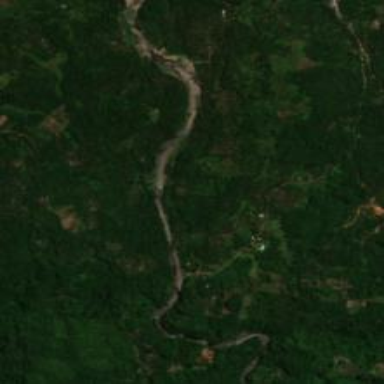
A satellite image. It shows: Beautiful view of river.